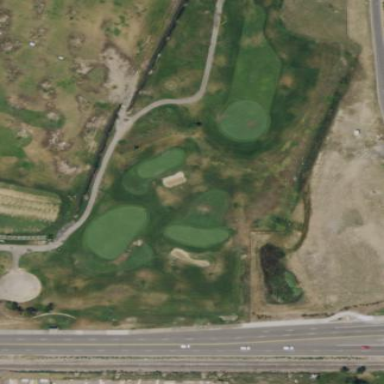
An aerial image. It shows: Well-maintained grassy area designated as golf fairway. It is part of golf sport facility.